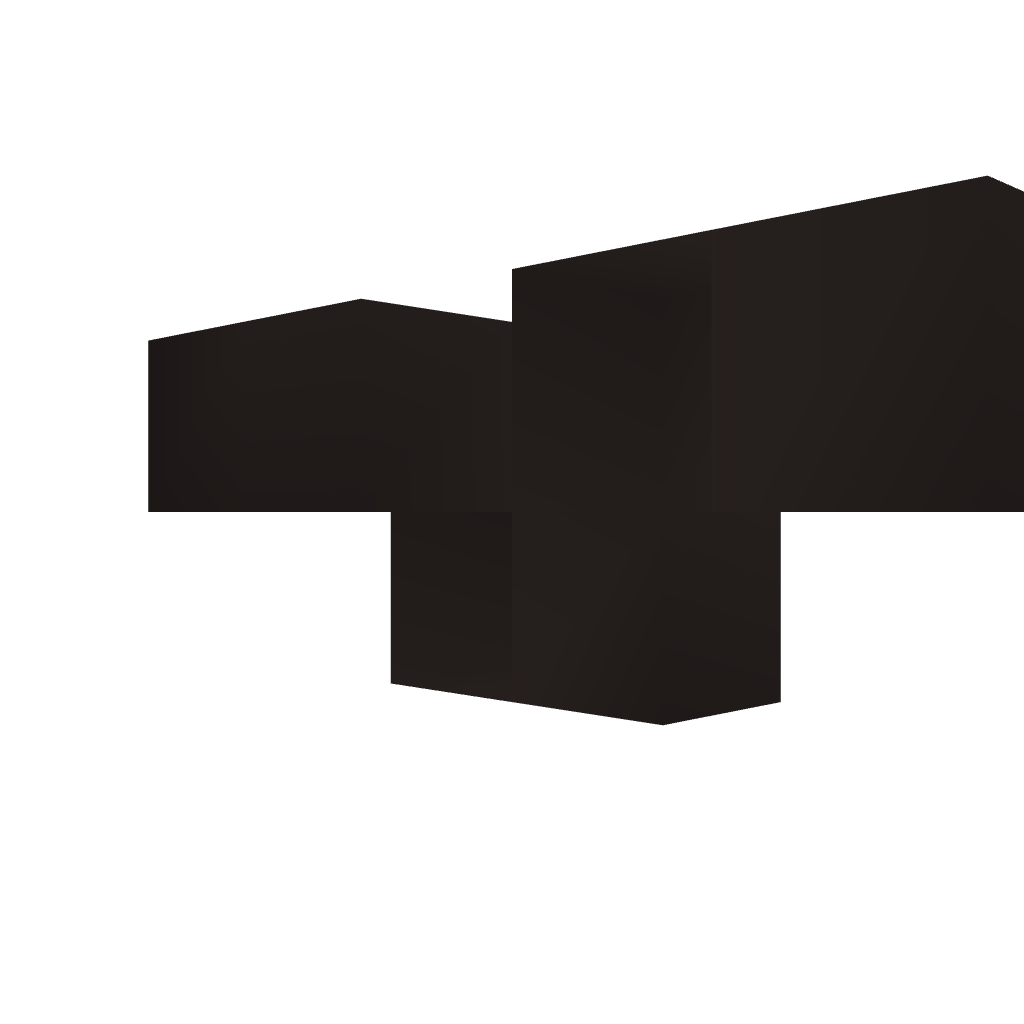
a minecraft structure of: Fireworks Crafting Set